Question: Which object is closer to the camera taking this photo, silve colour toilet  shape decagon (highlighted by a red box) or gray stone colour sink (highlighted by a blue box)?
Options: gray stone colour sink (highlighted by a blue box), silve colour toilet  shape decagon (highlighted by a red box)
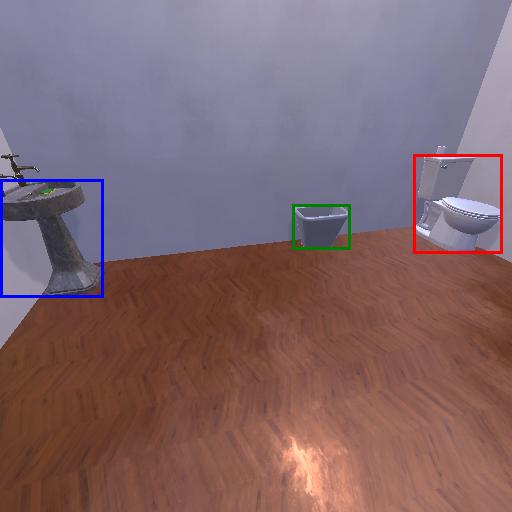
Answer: gray stone colour sink (highlighted by a blue box)